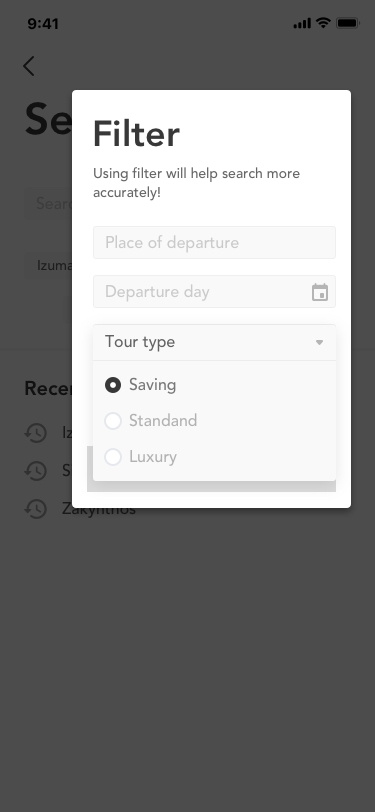
Text in this UI design:
Izumato
Singapore
Zakynthos
Izumato
Zakynthos
Zakynthos
Zakynthos
Island
Island
Beach
Recent
Search
Using filter will help search more accurately!
Filter
Using filter will help search more accurately!
Filter